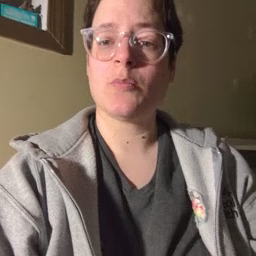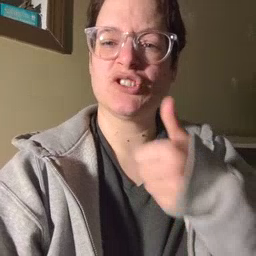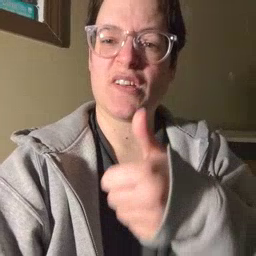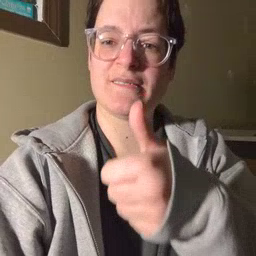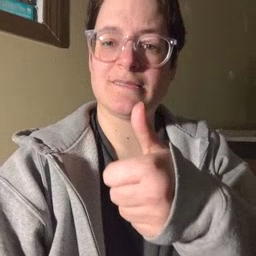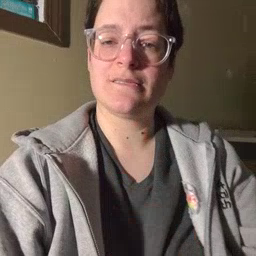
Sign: yourself